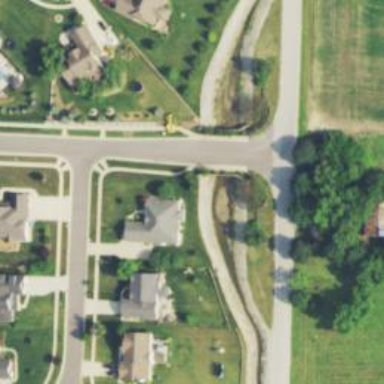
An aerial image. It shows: Residential road with bridge.